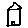
Label: house